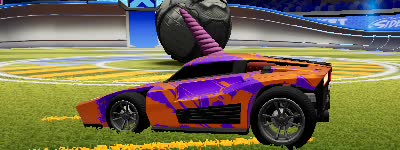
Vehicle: breakout